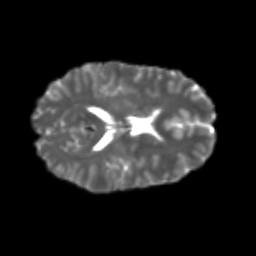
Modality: T2w
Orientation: axial
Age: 22
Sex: female
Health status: healthy
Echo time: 0.074 s